Question: I'm not sure if it is possible, but currently, when I show an open file dialog:
'''
QString file = QFileDialog::getOpenFileName(this);
'''
The dialog shown is not the native dialog for Android.
Instead, it looks like this (it's also not maximized):

I'm using Qt 5.2.0 for Android.
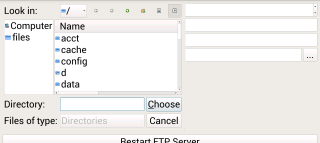
Answer: Yes, this is possible in general by using Ministro as a workaround for now.
See the following bugreport for details:
<URL>
The QFileDialog seems to be specified by the QPlatformTheme which is supposed to be implemented.